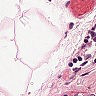
Metastatic tissue present: no